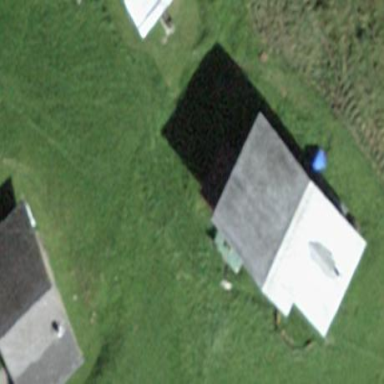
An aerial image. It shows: Detached building with gabled roof.